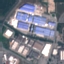
Land use / land cover: Industrial